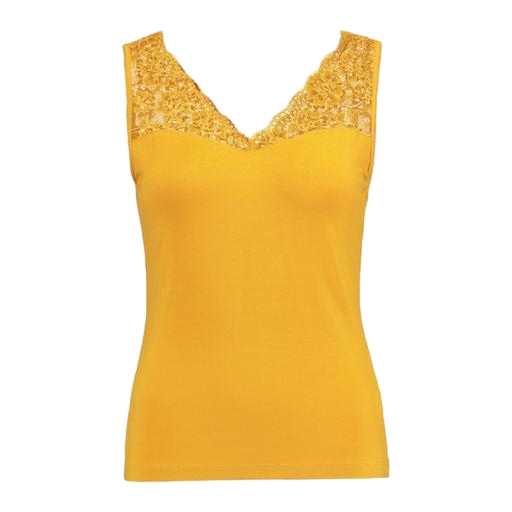
yellow pointelle-trimmed camisole, yellow tank top, fitted top gold, white background